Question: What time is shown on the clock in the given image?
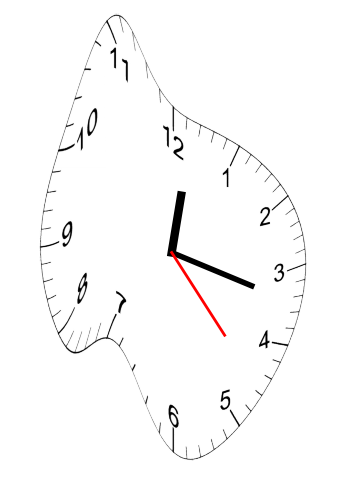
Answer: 12:17:23